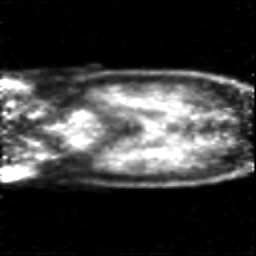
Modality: PET
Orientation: coronal
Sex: female
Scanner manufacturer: siemens